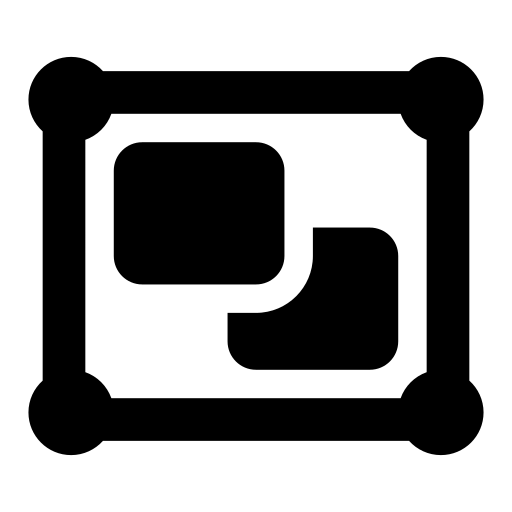
Tags: icon, FontAwesome, fa-icon, outline, object, group